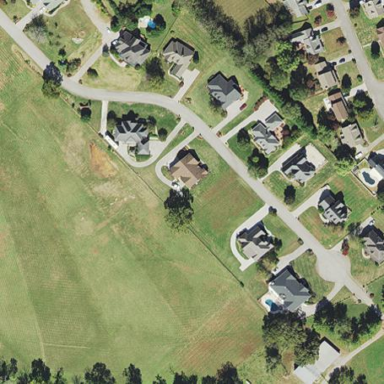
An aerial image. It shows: Residential area consisting of single-family homes.